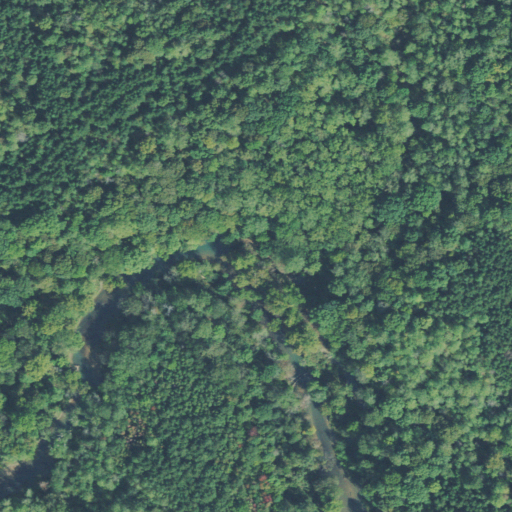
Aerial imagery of valley in Tennessee named Sugar Camp Hollow containing deciduous forest, woody wetlands, mixed forest, and evergreen forest